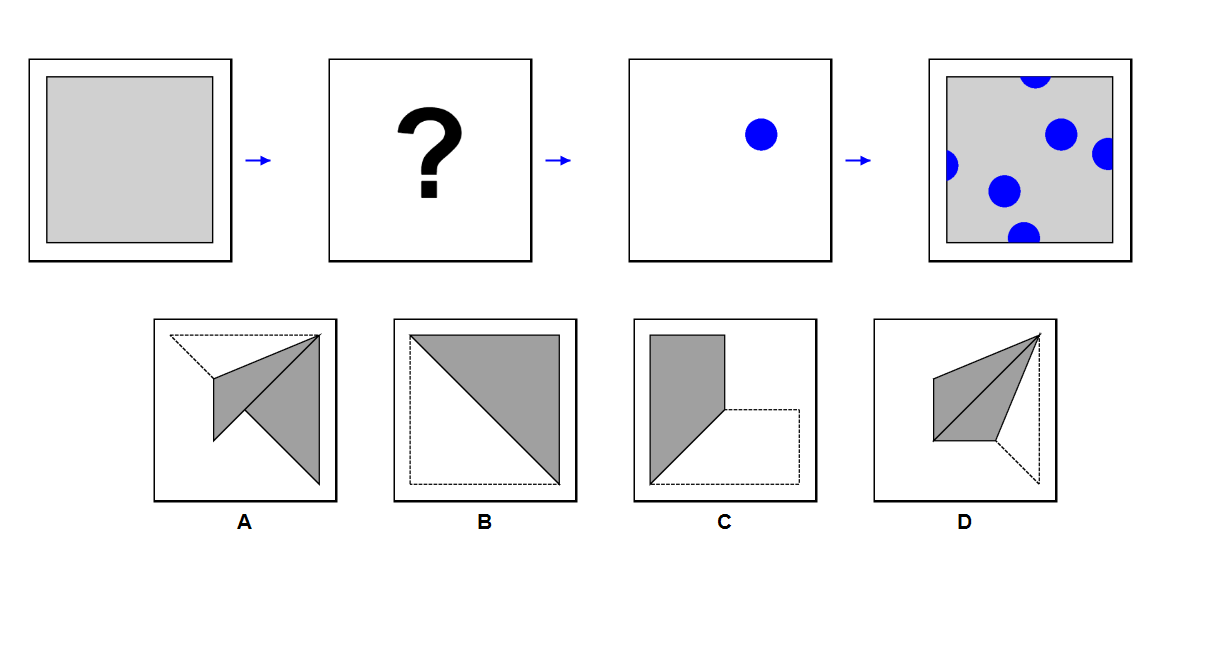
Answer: C